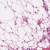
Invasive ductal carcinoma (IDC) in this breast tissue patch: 0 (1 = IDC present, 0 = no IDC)